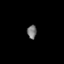
Tissue: skin
Cell type: Epithelial cells
Senescence score: 0.2764
Nuclear area (px): 126
Mean DAPI intensity: 117.714